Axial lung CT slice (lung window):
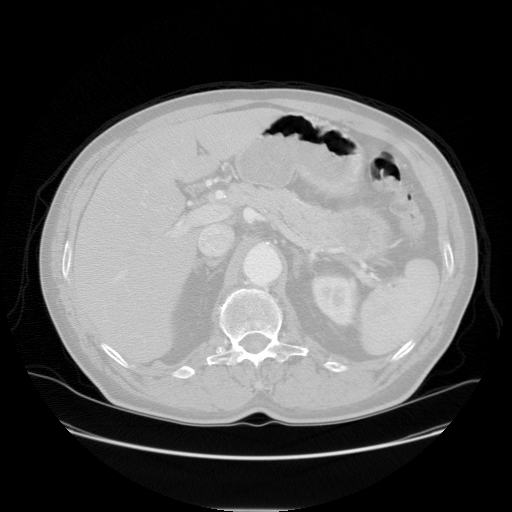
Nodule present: no